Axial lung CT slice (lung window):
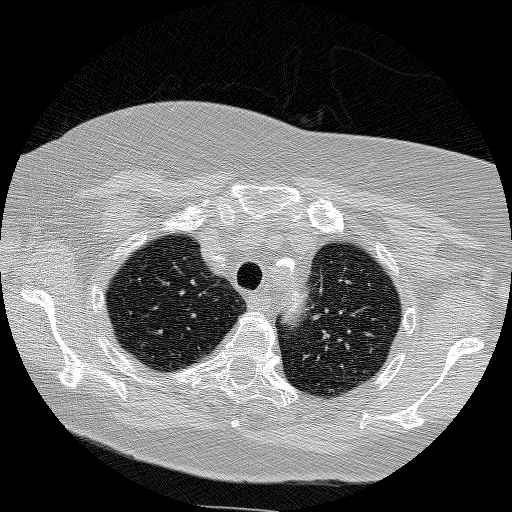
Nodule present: no